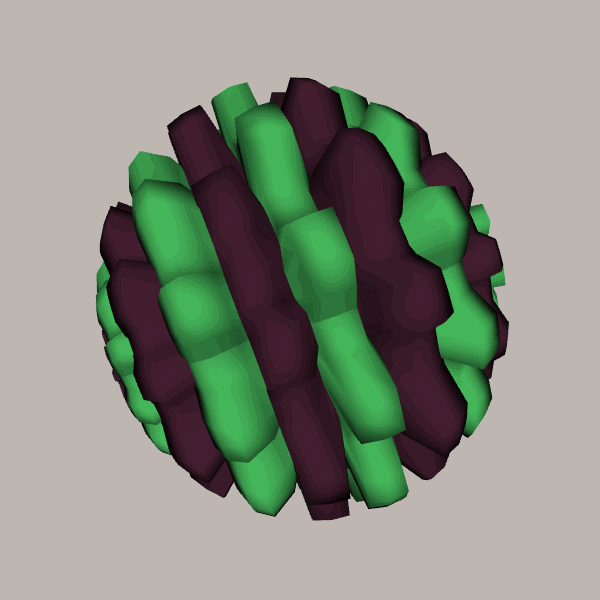
Background: light